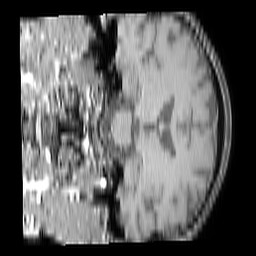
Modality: T1w
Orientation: coronal
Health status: ill
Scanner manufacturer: philips
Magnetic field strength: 3 T
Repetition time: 0.3787 s
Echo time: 0.002908 s